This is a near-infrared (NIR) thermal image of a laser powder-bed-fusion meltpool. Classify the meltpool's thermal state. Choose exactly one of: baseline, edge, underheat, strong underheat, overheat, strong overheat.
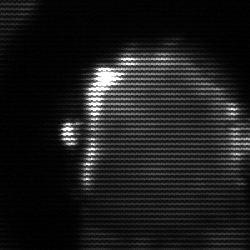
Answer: baseline